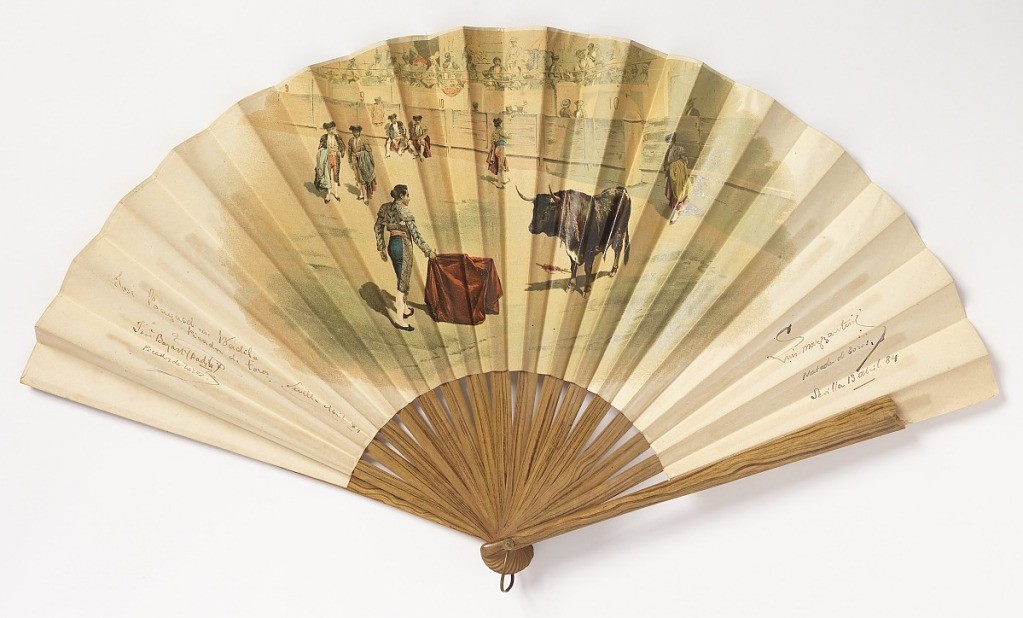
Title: Pleated fan
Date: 1884
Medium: Paper leaf printed by chromolithography, wood sticks
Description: Pleated fan. Obverse has a bullfighting scene in the center with signatures of bullfighters to the right and left. Reverse has a tavern scene. Sticks are plain wood with varnish.